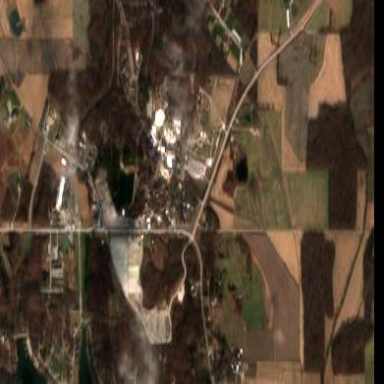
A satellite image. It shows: Theme park.